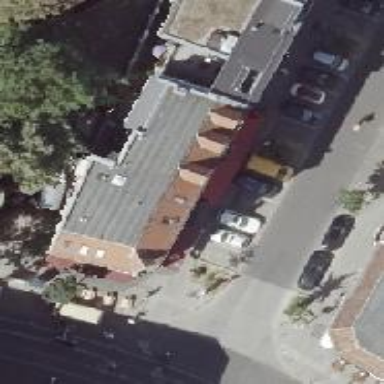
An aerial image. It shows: Convenience shop.